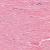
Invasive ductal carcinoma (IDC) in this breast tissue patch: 0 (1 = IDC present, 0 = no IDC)